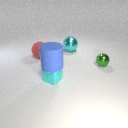
large cyan metal sphere behind small green metal sphere